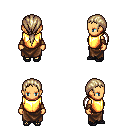
a pixel art fantasy rpg character, female body template, human, tanned skin, gold chest armor, robe skirt, white blonde ponytail hairstyle, cloth bracers, ghillies, four views (front, back, left, right), 2x2 character sprite sheet, small pixel art, hard edges, no anti-aliasing